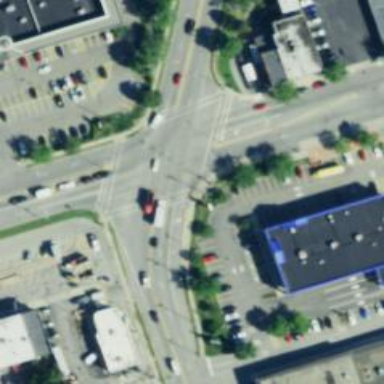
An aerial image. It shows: Marked road crossing.